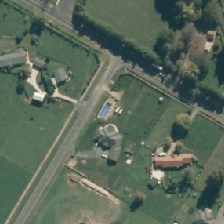
Land cover: urban_build_up